Interaction volume radius: 5 \u00c5
Interaction volume height: 15 \u00c5
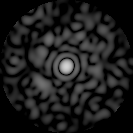
Disorder parameter: 0.8242